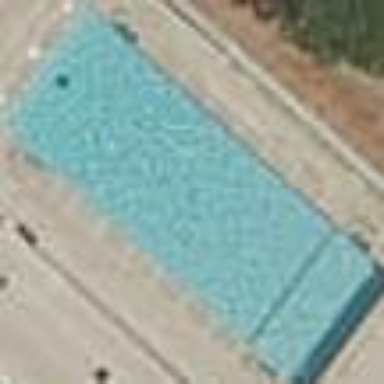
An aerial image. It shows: Swimming pool located in leisure land.